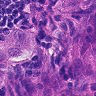
Metastatic tissue present: yes